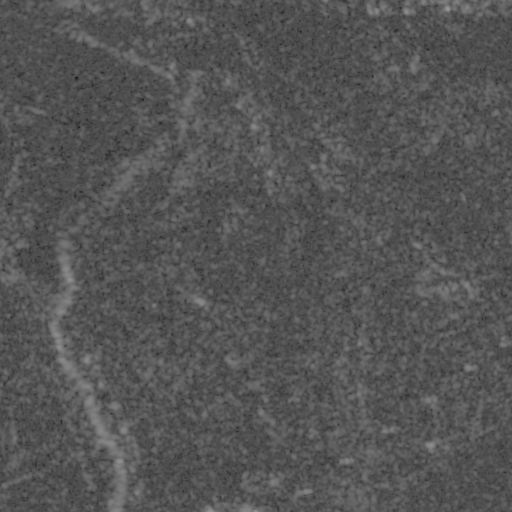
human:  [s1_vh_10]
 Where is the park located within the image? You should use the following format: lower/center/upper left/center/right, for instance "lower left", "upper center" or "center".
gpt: The park is located in the upper right of the image.
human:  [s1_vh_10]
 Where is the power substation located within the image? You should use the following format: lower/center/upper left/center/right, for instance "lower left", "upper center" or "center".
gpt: The power substation is located in the lower center of the image.
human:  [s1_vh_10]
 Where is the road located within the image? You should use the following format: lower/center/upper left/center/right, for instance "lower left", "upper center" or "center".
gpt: There is no road in the image.

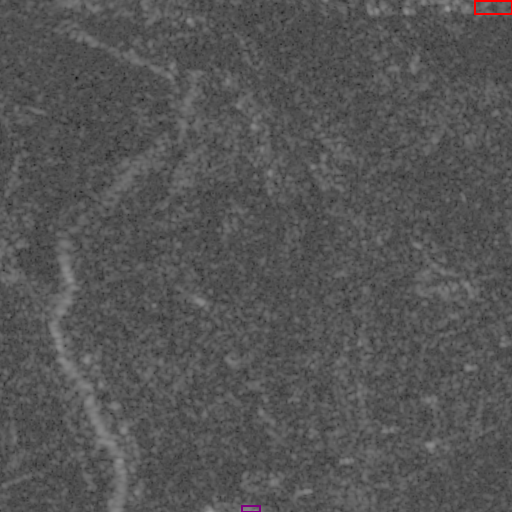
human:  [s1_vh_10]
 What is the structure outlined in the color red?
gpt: The structure outlined in red is a park.
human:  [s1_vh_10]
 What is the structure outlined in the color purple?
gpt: The structure outlined in purple is a power substation.
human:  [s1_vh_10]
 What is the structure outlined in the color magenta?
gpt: There is no magenta outline.